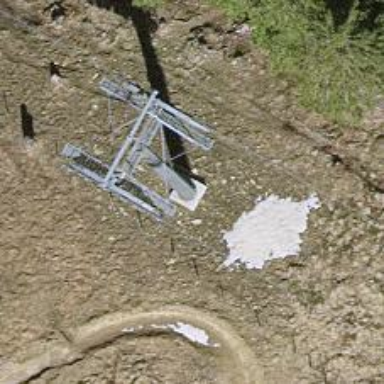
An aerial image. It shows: Pylon used for aerialway.